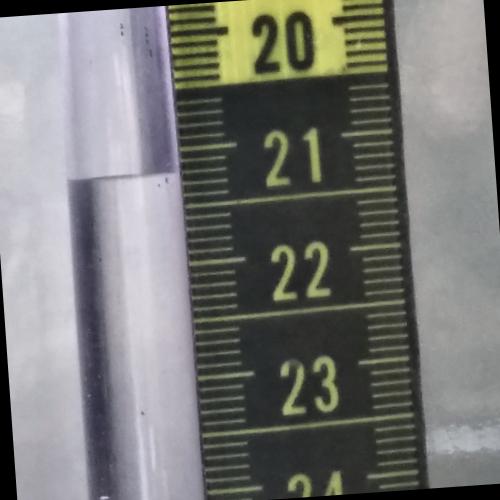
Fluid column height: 21.2 cm